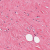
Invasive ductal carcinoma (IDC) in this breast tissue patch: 0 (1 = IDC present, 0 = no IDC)